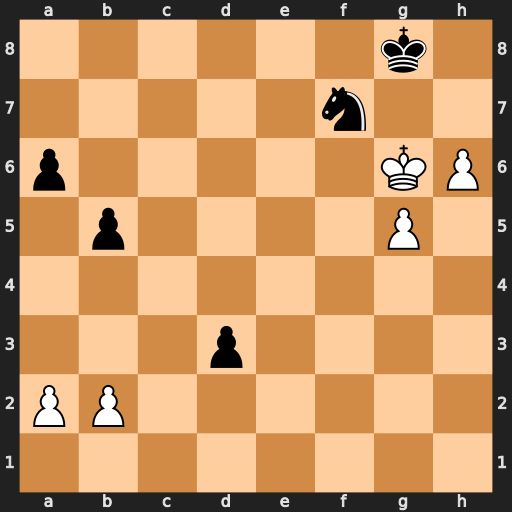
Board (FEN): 6k1/5n2/p5KP/1p4P1/8/3p4/PP6/8
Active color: w
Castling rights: -
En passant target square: -
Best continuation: h7+ Kh8 Kxf7 Kxh7 g6+ Kh6 g7